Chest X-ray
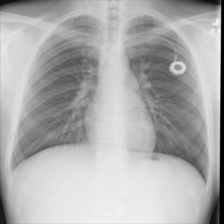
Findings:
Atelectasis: negative
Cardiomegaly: negative
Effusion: negative
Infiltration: negative
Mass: negative
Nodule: negative
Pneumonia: negative
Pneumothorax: negative
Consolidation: negative
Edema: negative
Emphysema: negative
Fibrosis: negative
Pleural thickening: negative
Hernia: negative